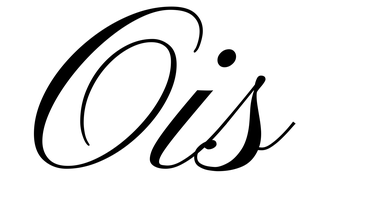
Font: PinyonScript-Regular